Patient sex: M
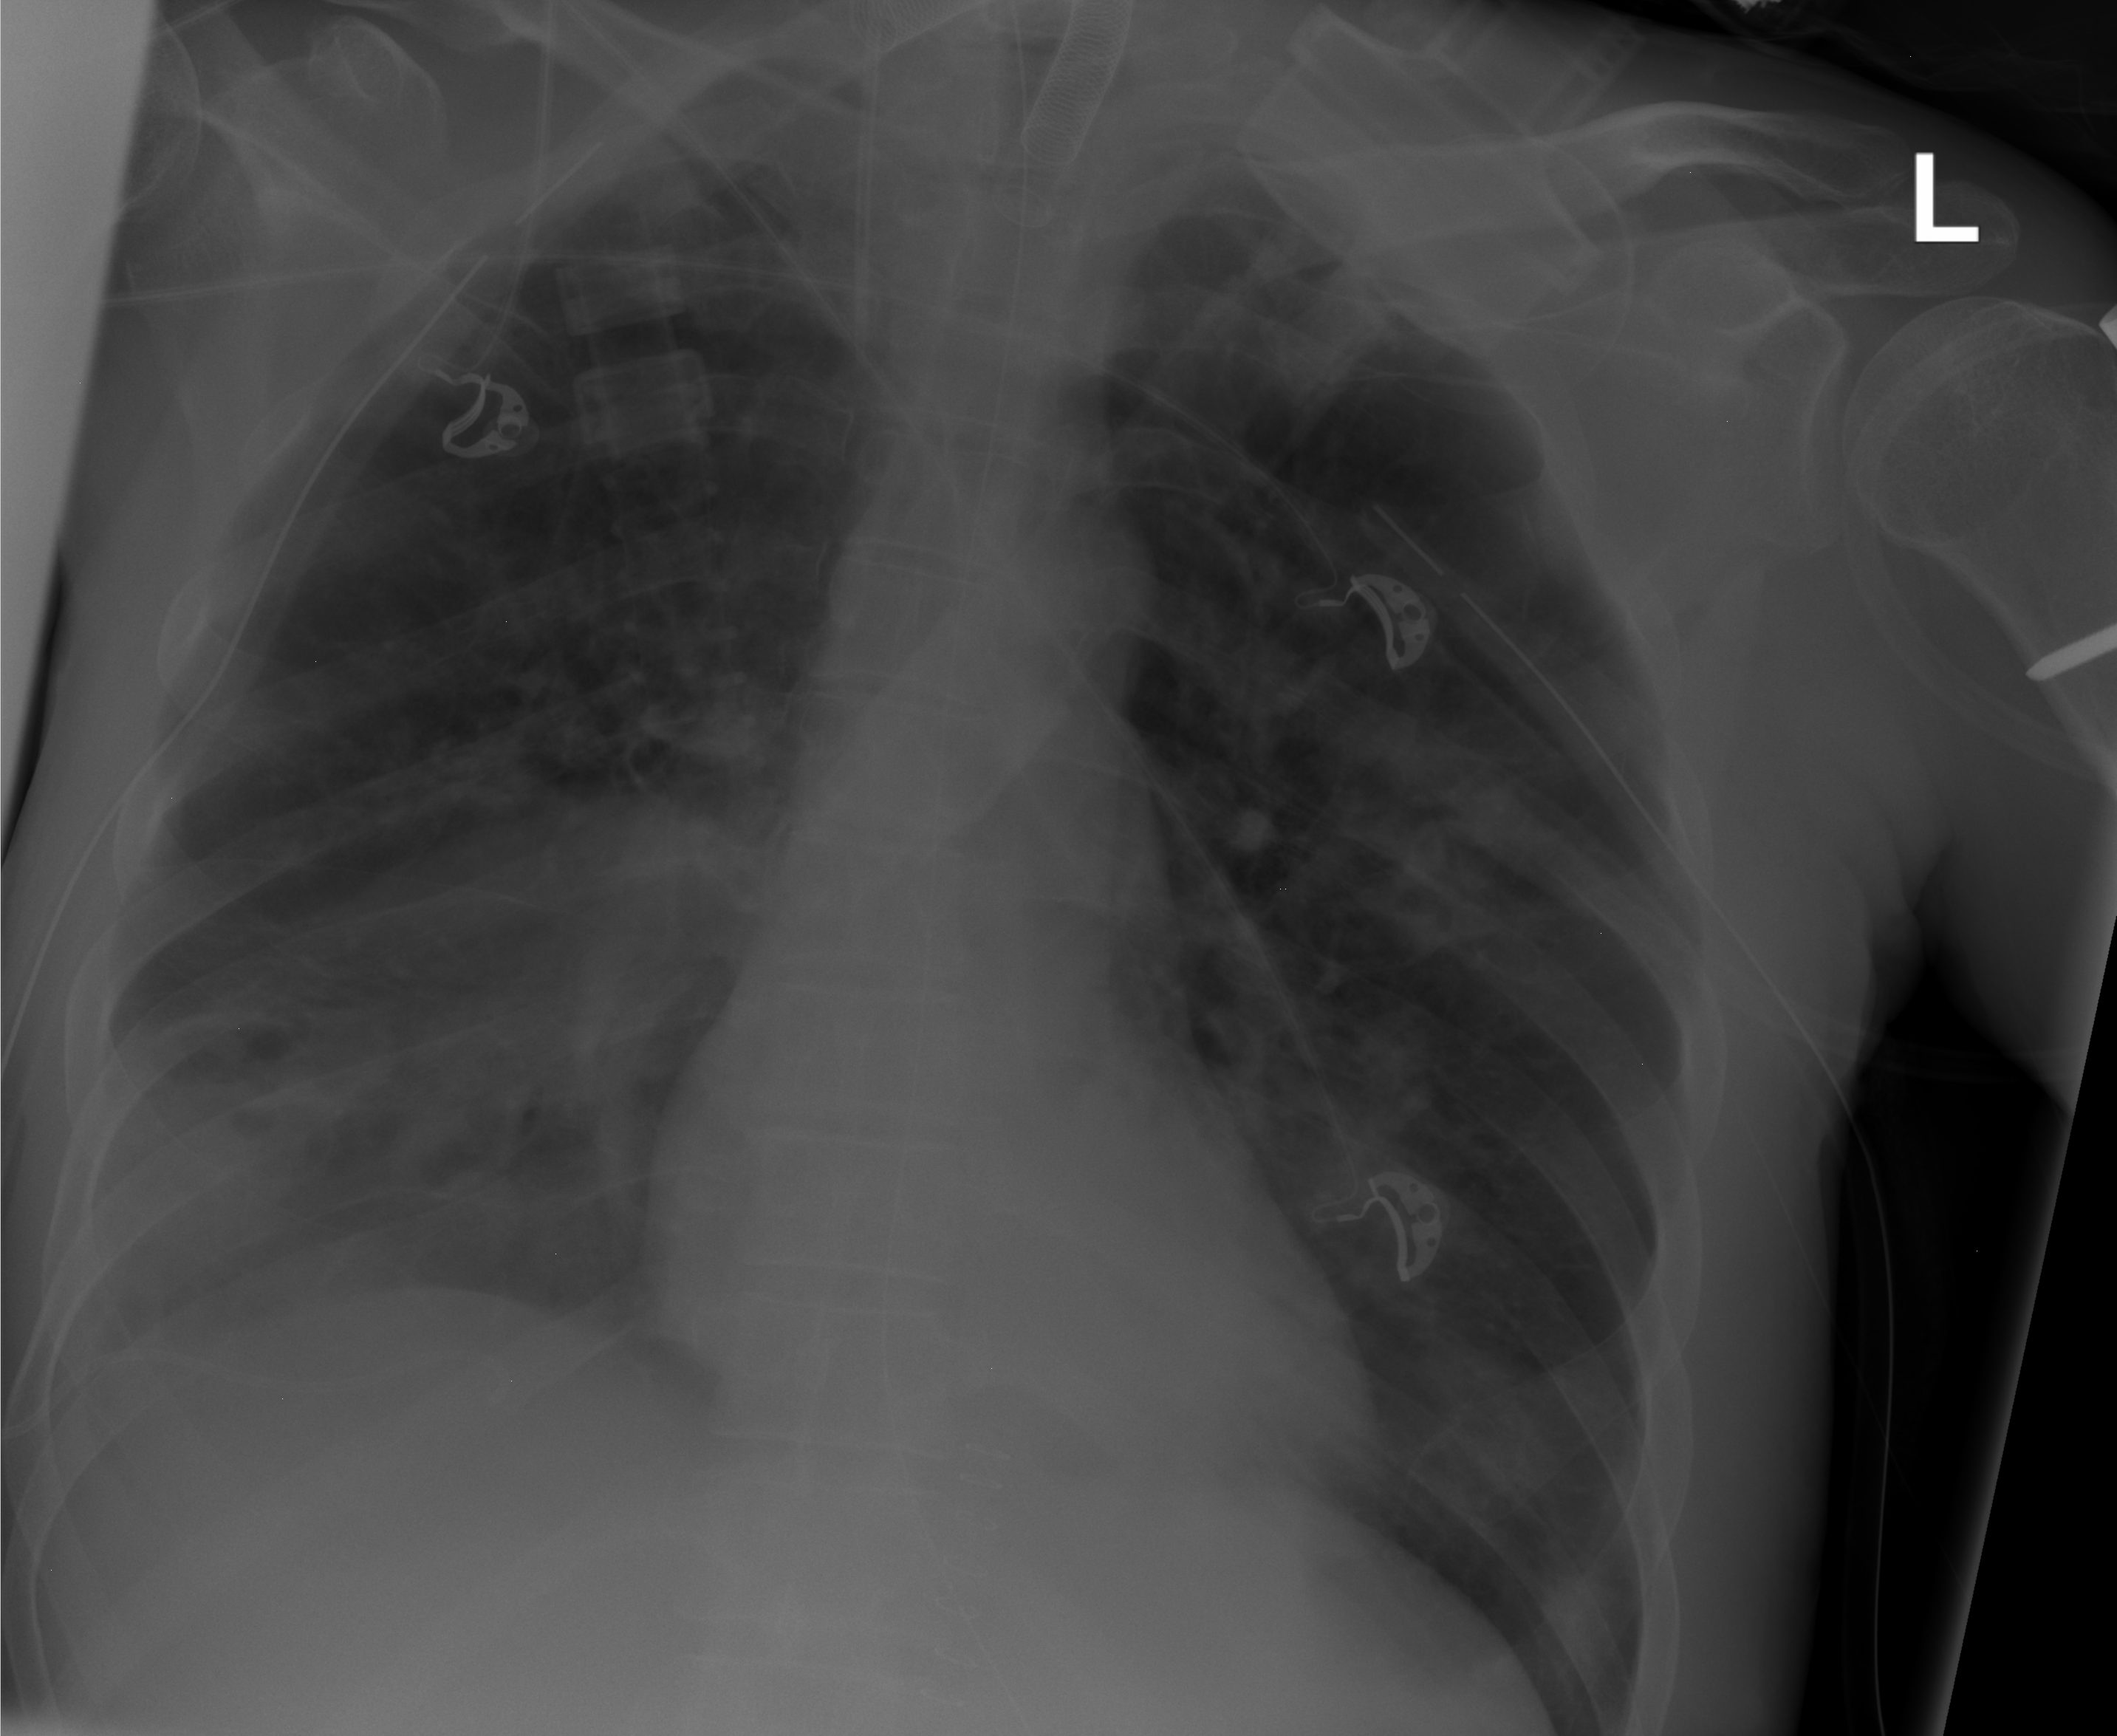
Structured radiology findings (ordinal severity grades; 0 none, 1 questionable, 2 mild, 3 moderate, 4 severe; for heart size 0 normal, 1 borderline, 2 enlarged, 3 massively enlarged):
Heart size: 0
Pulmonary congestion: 0
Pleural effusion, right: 2
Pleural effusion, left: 2
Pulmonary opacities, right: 3
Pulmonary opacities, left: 3
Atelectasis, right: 3
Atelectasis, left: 2